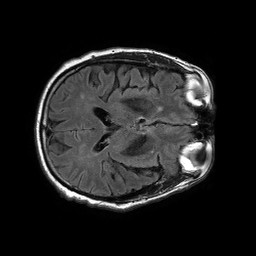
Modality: FLAIR
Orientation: axial
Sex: male
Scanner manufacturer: philips
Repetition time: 11 s
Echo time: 0.125 s